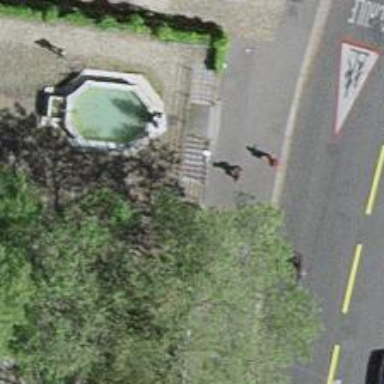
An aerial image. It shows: Set of steps on the road.